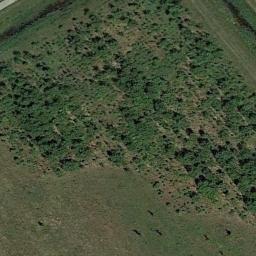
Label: meadow